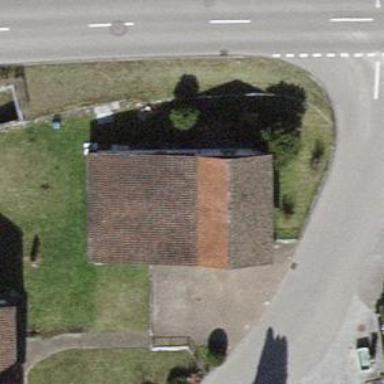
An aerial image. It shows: Garage building.